Question: Disclaimer: I am a Mercurial noob with a shallow background in CVS. I have searched quite a bit and can't seem to find a clear answer, so here it goes. I am attempting to work out a simple default-stable named branch work flow in Mercurial. I understand that when you tag a change set, the act of tagging is itself a change and is committed. Let's say I am here:

I got here by running
'''
hg update 0.1.0_Beta
'''
fixing a bug, and committing the fix.
1. I did something wrong Q: What did I do wrong / What should I have done?
2. Right so far... Q: What do I do now?
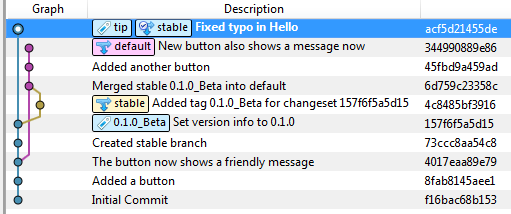
Answer: After experimenting a bit, it seems like I didn't really do anything wrong, and that merging the two heads is the right way to continue. I think that the single floating change set just sort of threw me off looking at it. If the bugfix is in the last stable change then updating to the tip of stable might make sense. I am still unsure of whether or not it is worth it to fix bugs deeper in the history unless there is a specific need to (customer support or what-have-you). I'm going to accept this answer unless someone else leads me to something better.